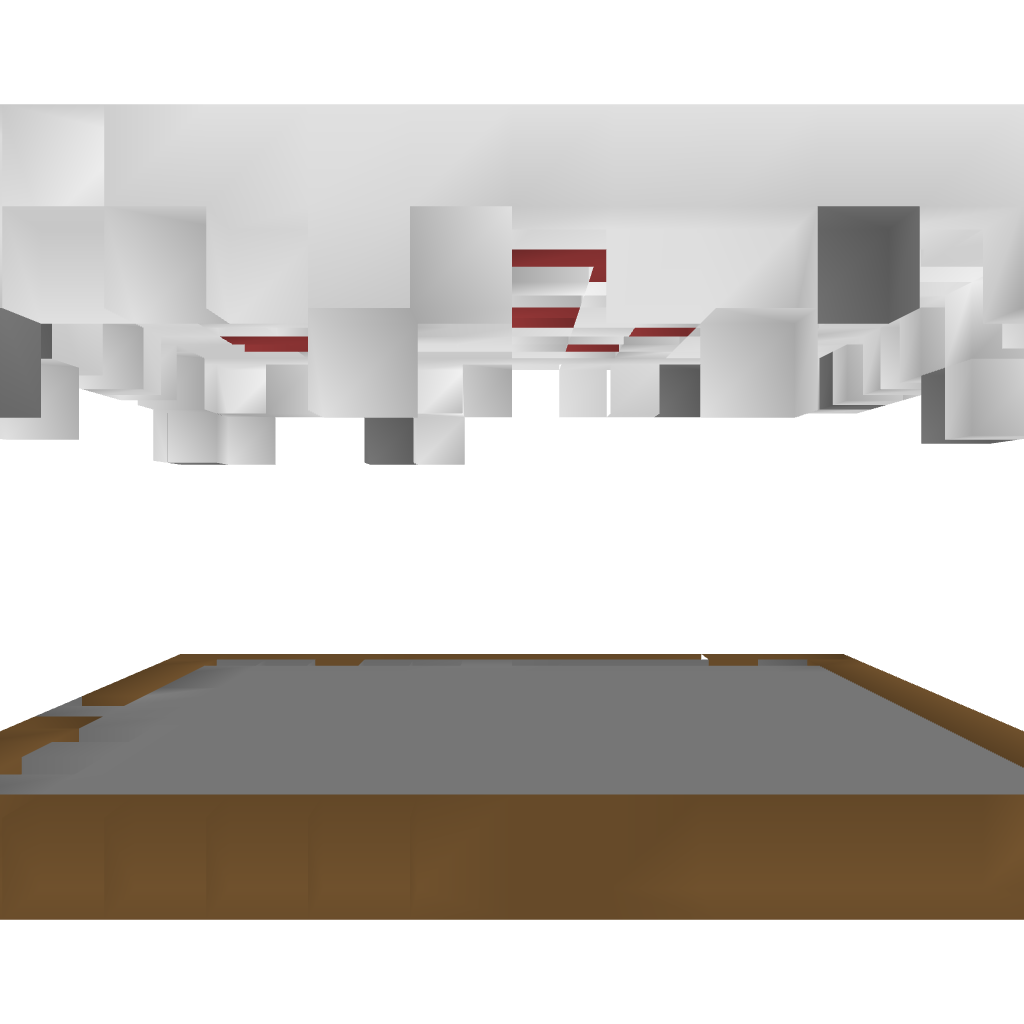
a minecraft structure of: Empty cake bad low quality